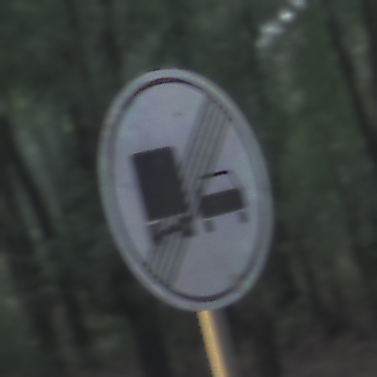
Verkehrszeichen: EndeUeberholverbotKraftfahrzeuge
Umgebung: Outdoor, Nature
Tageszeit: SunriseSunset
Wetter: NotSpecified
Licht: Natural
Jahreszeit: Autumn
Kontrast: MediumContrast